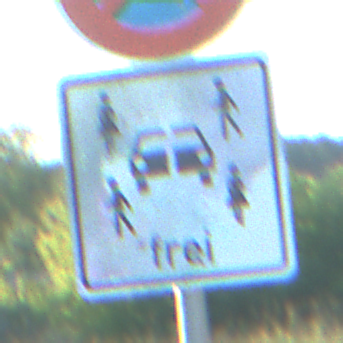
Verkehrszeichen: CarsharingfahrzeugeFrei
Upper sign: AbsolutesHalteverbot
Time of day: MorningAfternoon
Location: Outdoor (Nature)
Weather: Clear
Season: NotSpecified
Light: Natural